Question: If you look at the attached image. I need my button to be right aligned but for some reason it's not working with 'gravity:right'...

Here's my code for that layout:
'''
<LinearLayout
xmlns:android="http://schemas.android.com/apk/res/android"
android:layout_width="fill_parent"
android:layout_height="wrap_content"
android:orientation="horizontal"
android:layout_marginTop="35dp">
<TextView
android:id="@+id/lblExpenseCancel"
android:layout_width="wrap_content"
android:layout_height="wrap_content"
android:text="@string/cancel"
android:textColor="#404040"
android:layout_marginLeft="10dp"
android:textSize="20sp"
android:layout_marginTop="9dp" />
<Button
android:id="@+id/btnAddExpense"
android:layout_width="wrap_content"
android:layout_height="45dp"
android:background="@drawable/stitch_button"
android:layout_marginLeft="10dp"
android:text="@string/add"
android:layout_gravity="right"
android:layout_marginRight="15dp" />
</LinearLayout>
'''
Why is no working?!
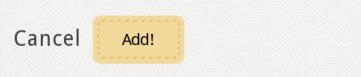
Answer: Use below code for that
'''
<RelativeLayout xmlns:android="http://schemas.android.com/apk/res/android"
android:layout_width="fill_parent"
android:layout_height="wrap_content"
android:layout_marginTop="35dp"
android:orientation="horizontal" >
<TextView
android:id="@+id/lblExpenseCancel"
android:layout_width="wrap_content"
android:layout_height="wrap_content"
android:layout_marginLeft="10dp"
android:layout_marginTop="9dp"
android:text="@string/cancel"
android:textColor="#404040"
android:textSize="20sp" />
<Button
android:id="@+id/btnAddExpense"
android:layout_width="wrap_content"
android:layout_height="45dp"
android:layout_alignParentRight="true"
android:layout_marginLeft="10dp"
android:layout_marginRight="15dp"
android:background="@drawable/stitch_button"
android:text="@string/add" />
</RelativeLayout>
'''